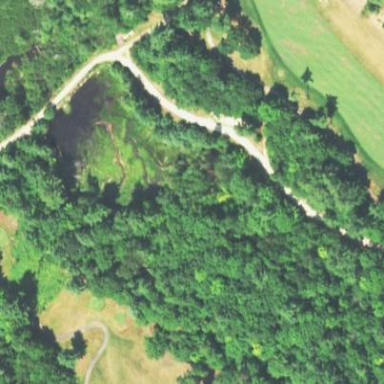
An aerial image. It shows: Water hazard on golf course. The hazard is natural water feature.